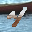
Label: 4